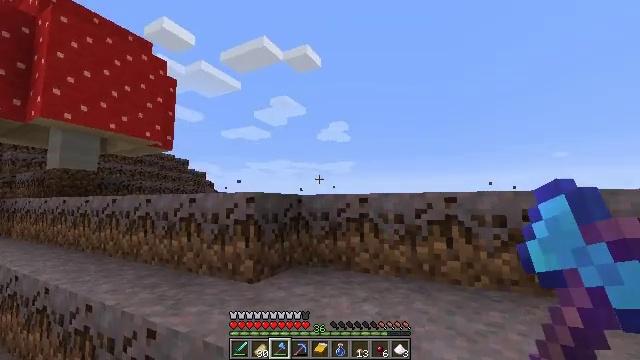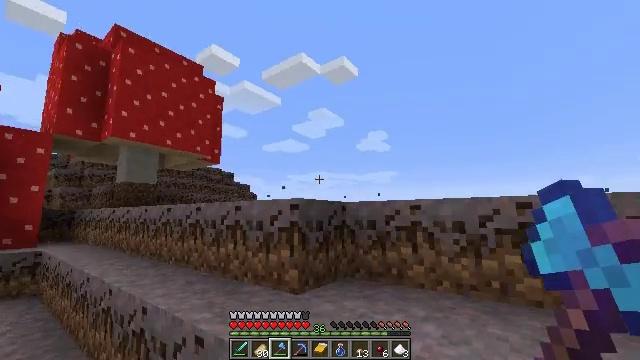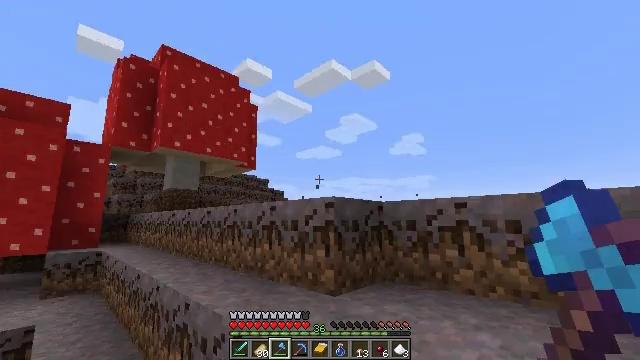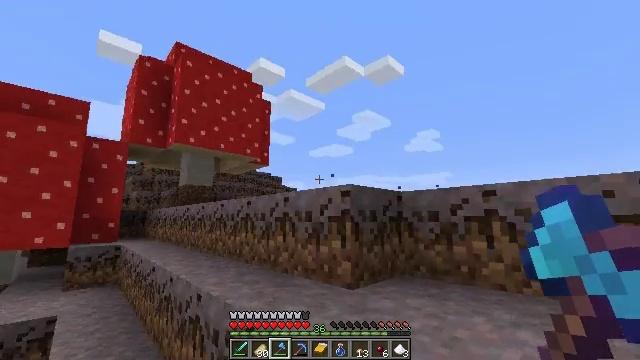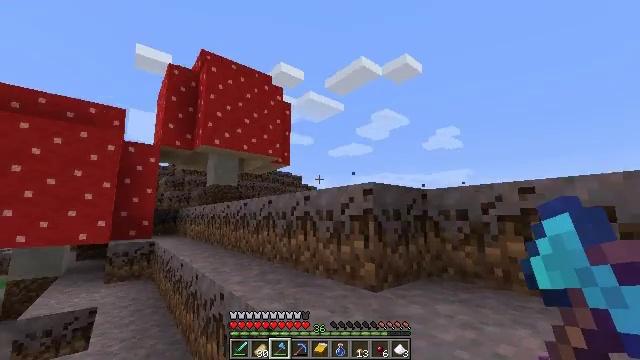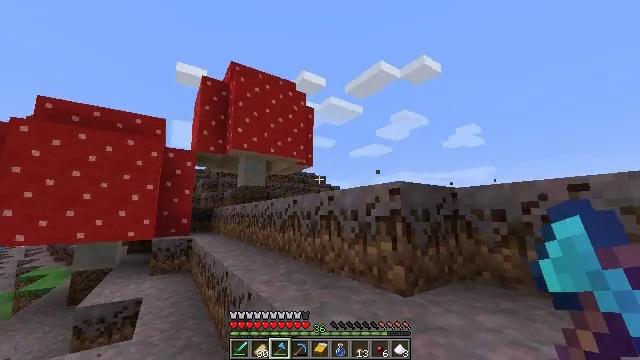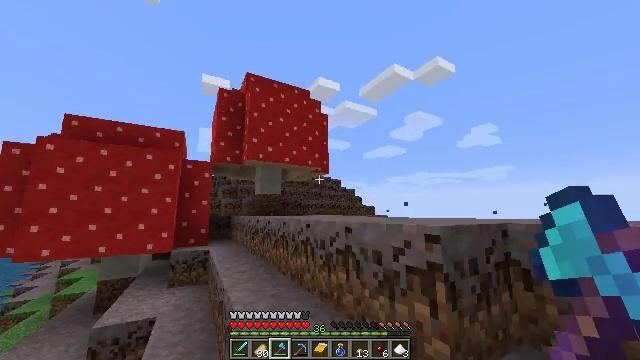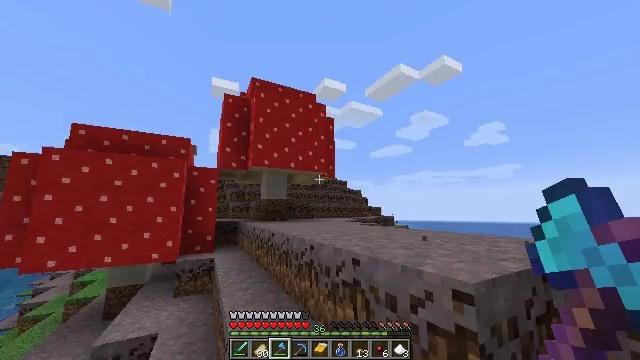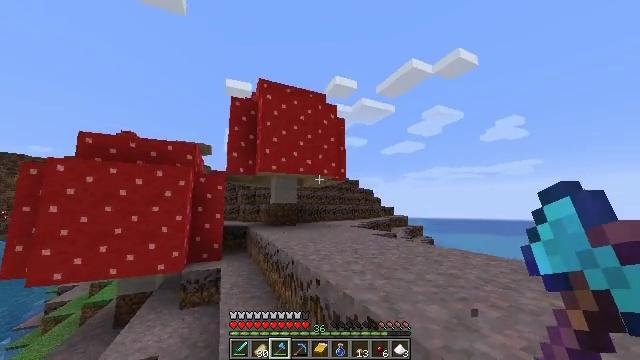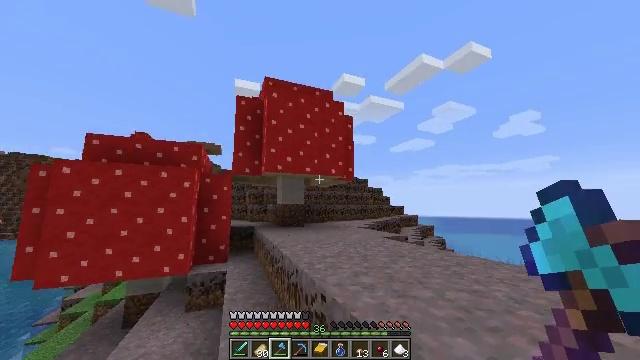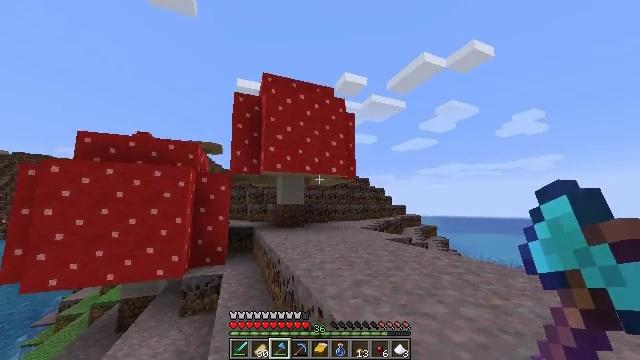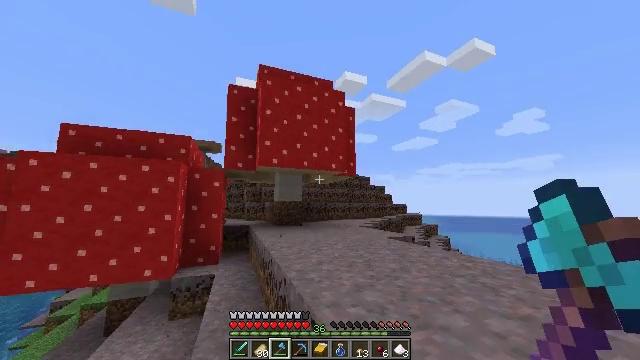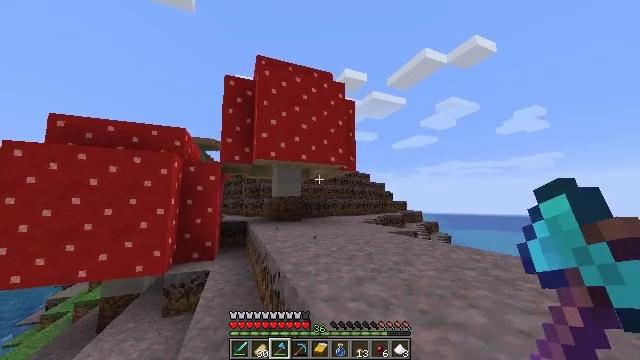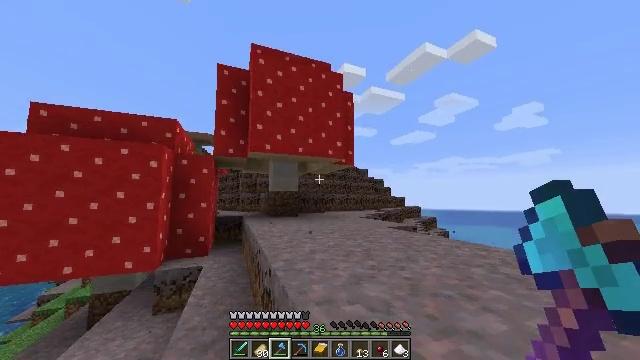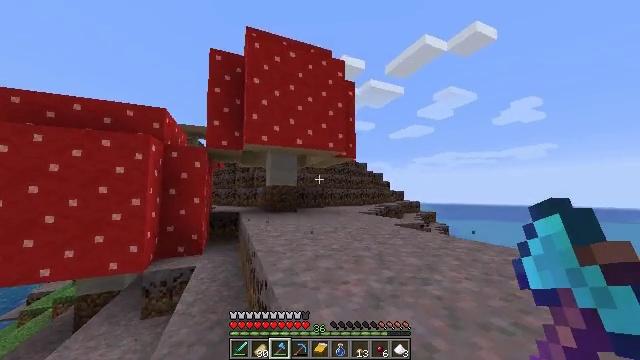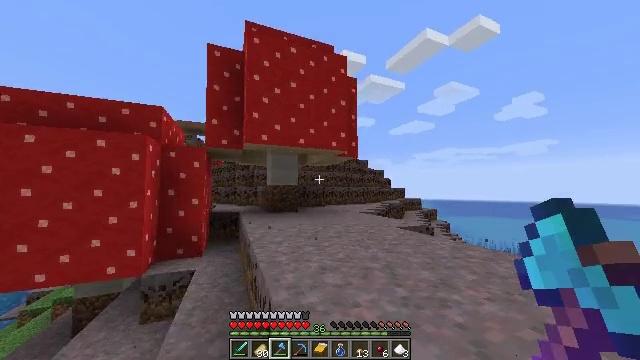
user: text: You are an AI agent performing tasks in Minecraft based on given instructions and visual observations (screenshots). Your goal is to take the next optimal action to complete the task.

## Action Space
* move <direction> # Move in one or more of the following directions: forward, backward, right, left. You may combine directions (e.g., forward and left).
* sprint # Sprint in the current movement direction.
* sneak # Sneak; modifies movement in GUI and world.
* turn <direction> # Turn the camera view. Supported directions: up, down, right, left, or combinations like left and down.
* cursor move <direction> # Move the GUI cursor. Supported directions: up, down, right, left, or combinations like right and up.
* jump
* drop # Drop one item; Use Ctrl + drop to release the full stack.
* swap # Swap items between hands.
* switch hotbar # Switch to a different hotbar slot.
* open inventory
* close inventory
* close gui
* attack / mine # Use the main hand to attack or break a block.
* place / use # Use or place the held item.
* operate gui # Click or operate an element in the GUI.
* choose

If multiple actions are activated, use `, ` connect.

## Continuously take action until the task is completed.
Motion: motion action
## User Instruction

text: Break the brown mushroom block to collect materials.
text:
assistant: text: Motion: move forward, turn left and up, jump
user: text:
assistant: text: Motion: move forward, turn left and up, jump
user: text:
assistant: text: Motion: move forward, sprint, turn left, jump
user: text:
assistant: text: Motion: move forward, sprint, turn left, jump
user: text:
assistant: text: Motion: move forward, sprint, turn left, jump
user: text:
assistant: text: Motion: move forward, sprint, turn left, jump
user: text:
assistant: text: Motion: move forward, turn left, jump
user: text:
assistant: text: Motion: move forward, turn left, jump
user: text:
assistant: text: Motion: move forward, turn left, jump
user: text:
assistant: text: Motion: move forward, jump
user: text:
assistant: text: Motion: move forward, jump
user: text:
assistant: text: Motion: move forward, jump
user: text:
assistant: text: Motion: move forward, turn down, jump
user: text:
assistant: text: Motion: move forward, sprint, turn down, jump
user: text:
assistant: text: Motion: move forward, sprint, turn down, jump
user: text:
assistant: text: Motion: move forward, sprint, jump
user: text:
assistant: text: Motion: move forward, sprint, turn left and down, jump
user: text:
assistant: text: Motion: move forward, turn left, jump
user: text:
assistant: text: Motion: move forward, turn left and down, jump
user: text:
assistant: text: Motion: move forward, turn left and down, jump
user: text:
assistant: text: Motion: move forward, turn left, jump
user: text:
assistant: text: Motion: move forward, turn left, jump
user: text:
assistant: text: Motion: move forward, turn left
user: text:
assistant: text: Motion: move forward, turn left
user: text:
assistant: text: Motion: move forward, turn left
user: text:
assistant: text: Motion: turn left
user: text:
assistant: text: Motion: no_op
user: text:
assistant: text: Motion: no_op
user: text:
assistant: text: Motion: no_op
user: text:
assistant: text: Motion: no_op